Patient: sex M, age 42
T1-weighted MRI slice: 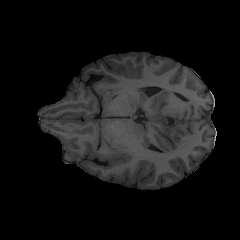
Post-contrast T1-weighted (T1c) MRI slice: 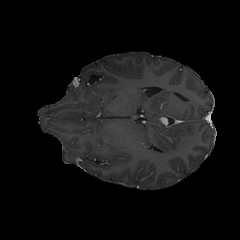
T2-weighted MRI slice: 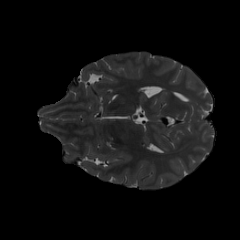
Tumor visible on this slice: no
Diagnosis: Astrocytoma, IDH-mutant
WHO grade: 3